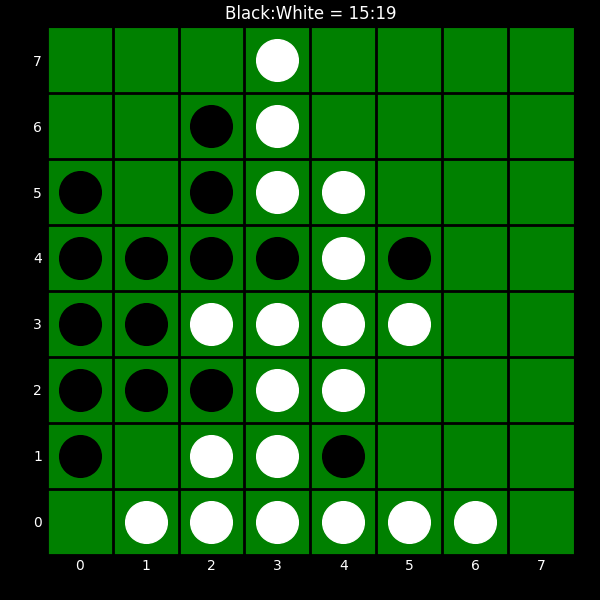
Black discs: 15
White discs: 19